Question: I have a barchart with 3 bars shown. Three bars displayed with different widths. How to set equal width to all bars?
This is the snapshot of my barchart

Please any one suggest!!
Any Help will be Appreciated!!
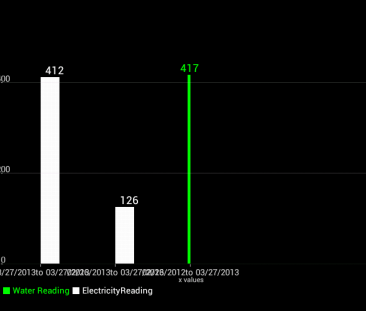
Answer: It looks like you have 2 series of data. One series has 2 items in it and the green one has only one item. When you have only one item in the series, it may make sense to set the bar width using:
'''
renderer.setBarWidth(width);
'''
Another solution is to add at least two items to your series.